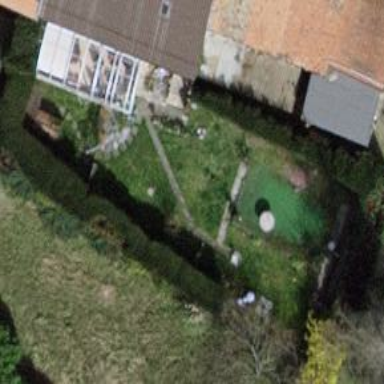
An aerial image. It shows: Garden surrounded by fence.